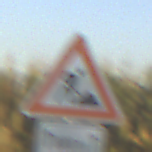
Verkehrszeichen: Arbeitsstelle
Zusatzzeichen unten: LaengeEinerStrecke1
Umgebung: Outdoor, RoadRail
Tageszeit: SunriseSunset
Wetter: Clear
Licht: Natural
Jahreszeit: NotSpecified
Kontrast: HighContrast